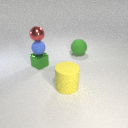
large yellow rubber cylinder to the right of small green metal cube